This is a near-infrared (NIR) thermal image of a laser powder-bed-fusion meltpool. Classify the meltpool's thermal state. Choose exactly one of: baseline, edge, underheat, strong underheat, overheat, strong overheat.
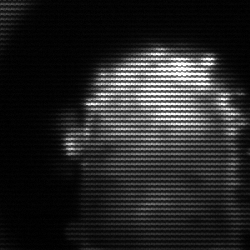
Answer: baseline